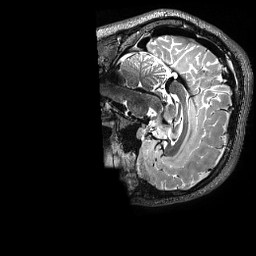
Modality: T2w
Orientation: sagittal
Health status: healthy
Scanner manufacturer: siemens
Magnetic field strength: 3 T
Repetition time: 3.2 s
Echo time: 0.565 s